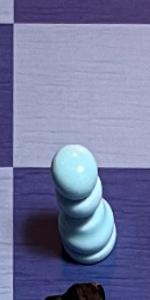
Label: Pawn_White